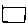
Label: square